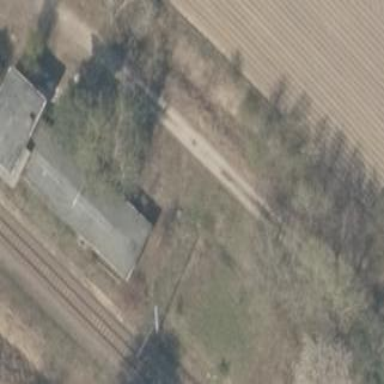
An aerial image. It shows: Building serving as railway signal box.